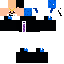
A male human skin with dark skin, wearing blonde long hair dressed in a blue hoodie and black pants, featuring a closed mouth.